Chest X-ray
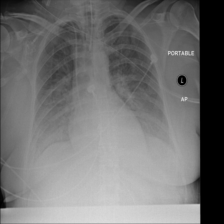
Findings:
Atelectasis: negative
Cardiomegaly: negative
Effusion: negative
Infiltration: negative
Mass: negative
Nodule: negative
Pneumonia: negative
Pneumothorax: negative
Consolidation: negative
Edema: negative
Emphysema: negative
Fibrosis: negative
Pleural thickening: negative
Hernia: negative